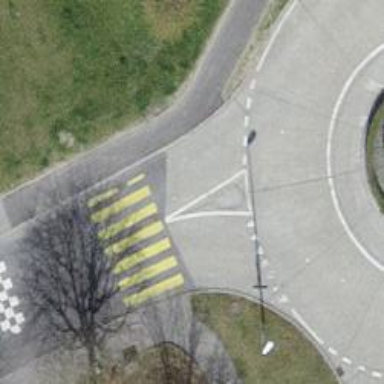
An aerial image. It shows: Uncontrolled zebra crossing with zebra markings.